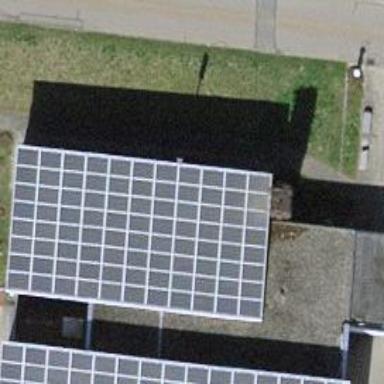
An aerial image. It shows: Solar power generator using photovoltaic method with solar photovoltaic panel types.